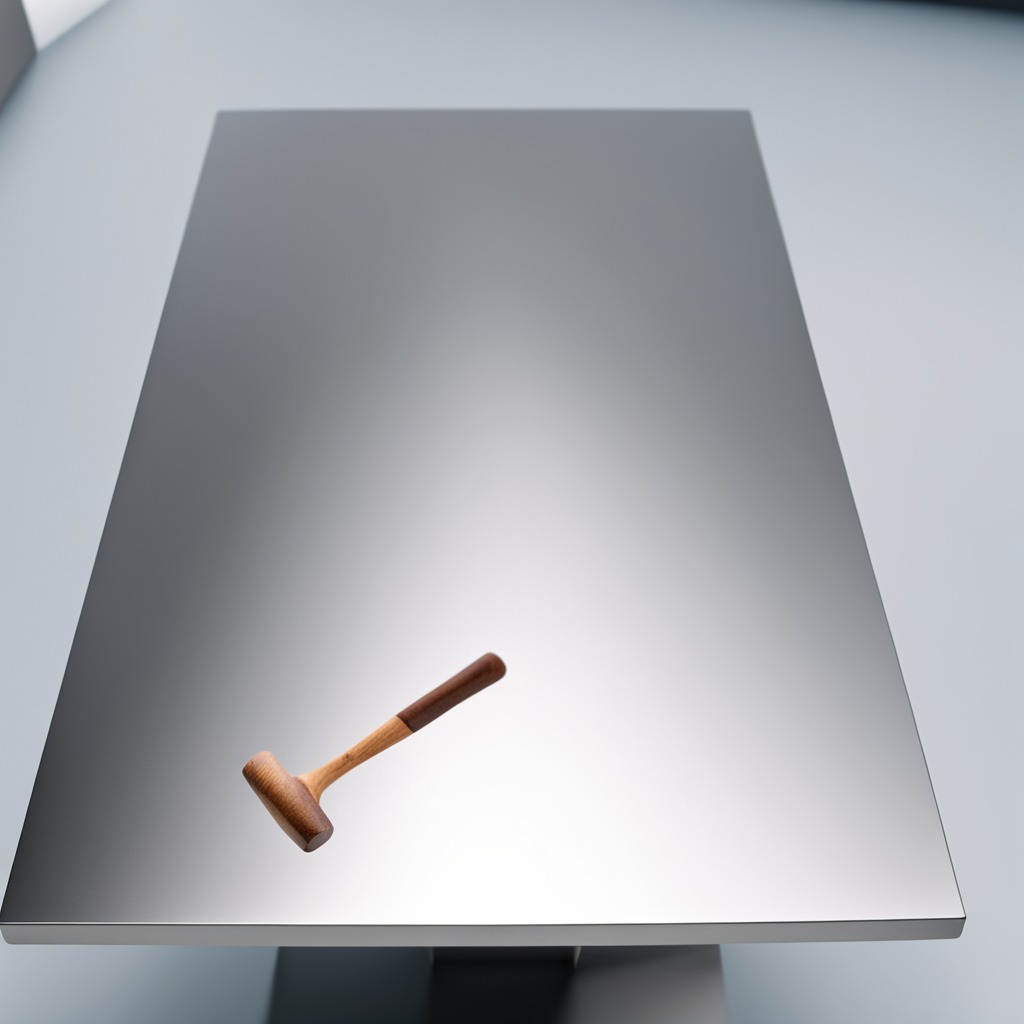
A hammer is lying on the stainless steel table in a high-end prototyping lab.